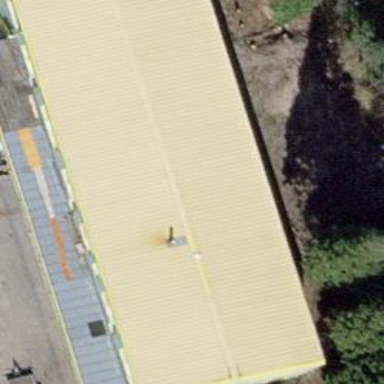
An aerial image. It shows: Industrial building.